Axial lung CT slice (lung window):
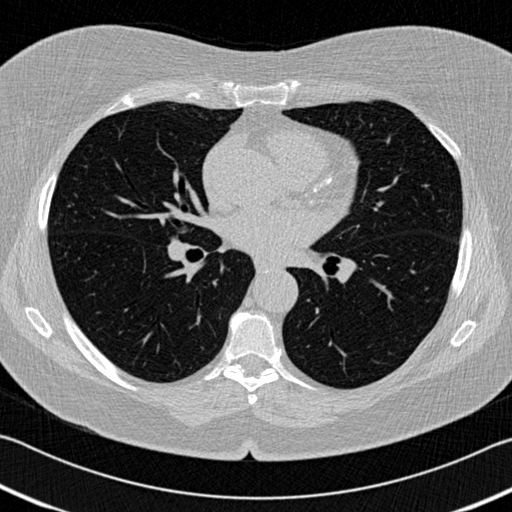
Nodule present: no